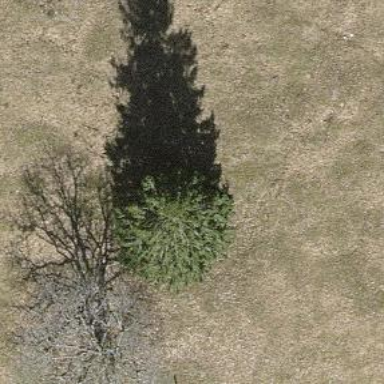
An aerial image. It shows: Beautiful tree in nature.